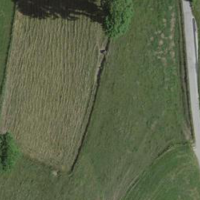
EUNIS habitat code: 52
Species observed at this site:
Milvus milvus
Corvus corax